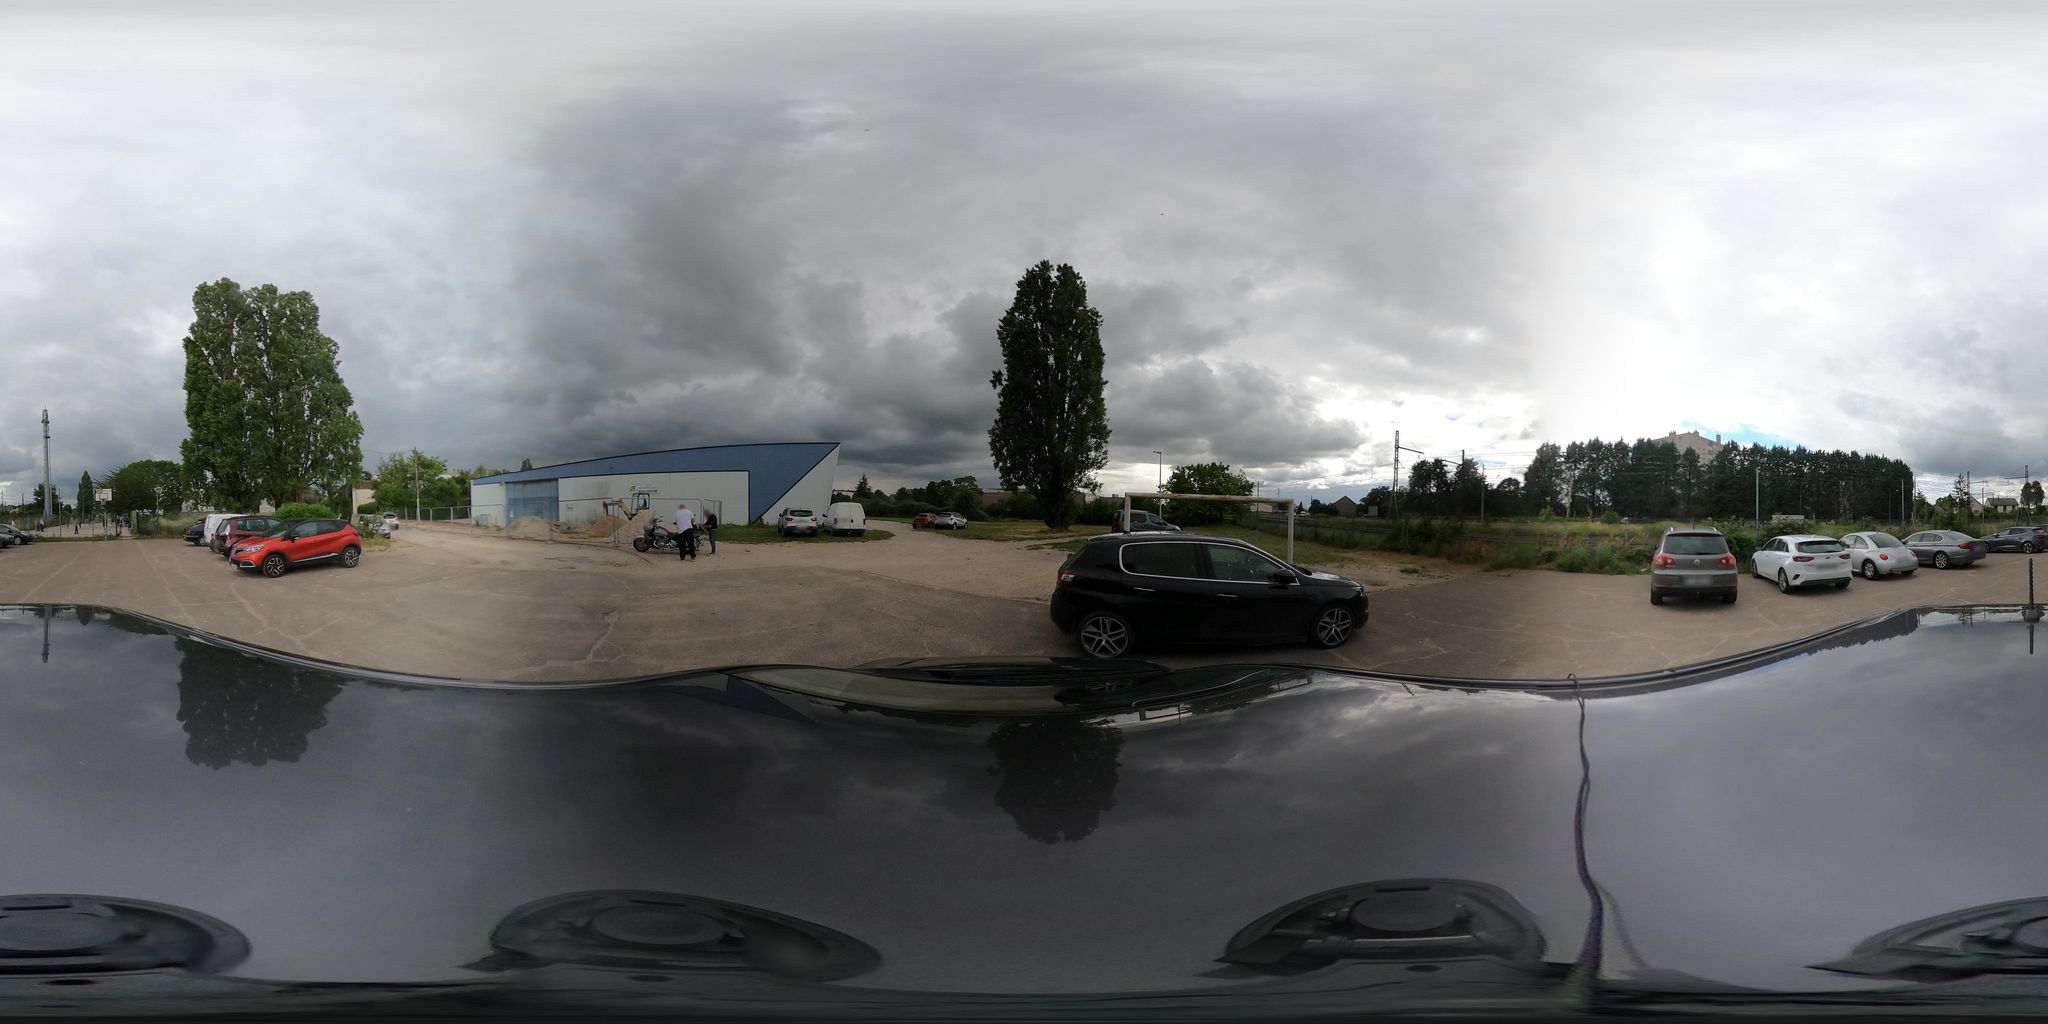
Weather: cloudy
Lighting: day
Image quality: slightly poor
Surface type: cycling surface
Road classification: steps, residential, path
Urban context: urban centre
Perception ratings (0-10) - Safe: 6.57, Lively: 0.36, Beautiful: 4.9, Boring: 2.11, Depressing: 3.73, Wealthy: 6.22